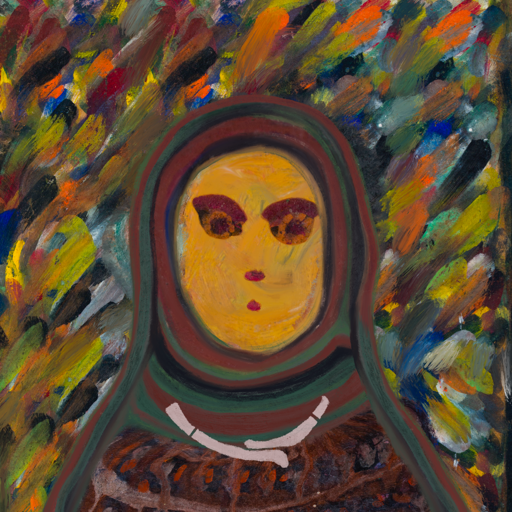
Background: An_Impression, Head And Neck Front: After_Raid, Face Front: Doll, Bust: Hypocrite, Hair Front: Boggyland, Head Accessory: After_Raid_Scarf, Second Necklace: Blank, Necklace: Hypocrite_2, Baby: Blank